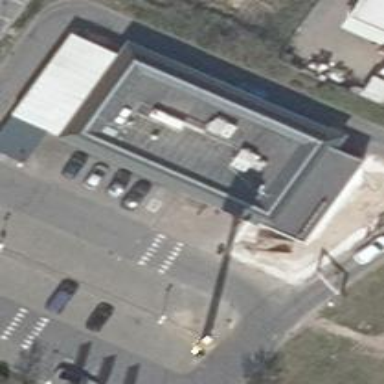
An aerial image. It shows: Fast food establishment.